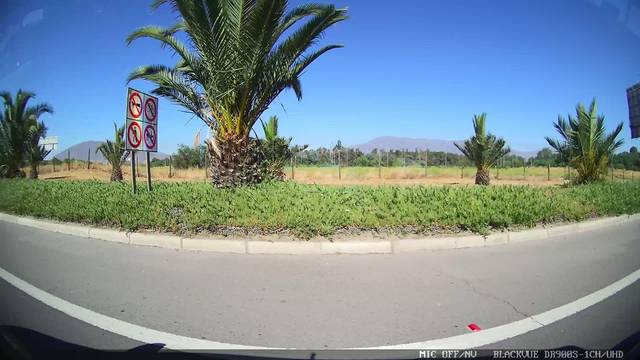
Region: Chile
Coordinates: -33.418, -70.793